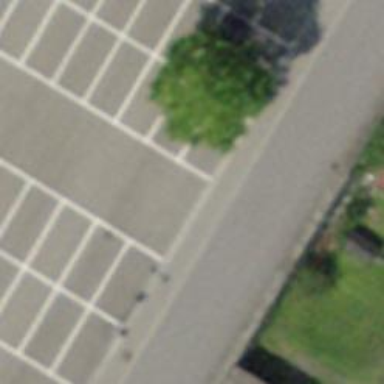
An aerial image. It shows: Asphalt parking aisle designated as service road.